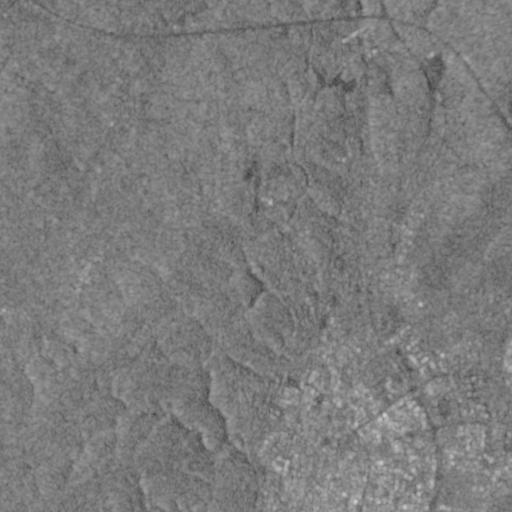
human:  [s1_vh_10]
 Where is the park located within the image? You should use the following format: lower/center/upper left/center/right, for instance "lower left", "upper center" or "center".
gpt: The park is located in the lower right of the image.
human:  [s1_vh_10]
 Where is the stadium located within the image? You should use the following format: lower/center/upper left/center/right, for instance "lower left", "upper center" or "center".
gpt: The stadium is located in the lower right of the image.
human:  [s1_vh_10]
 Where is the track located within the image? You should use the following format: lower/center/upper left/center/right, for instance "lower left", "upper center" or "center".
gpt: The track is located in the lower right of the image.
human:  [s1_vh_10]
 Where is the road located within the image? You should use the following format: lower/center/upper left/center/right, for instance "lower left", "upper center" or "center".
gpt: There is no road in the image.

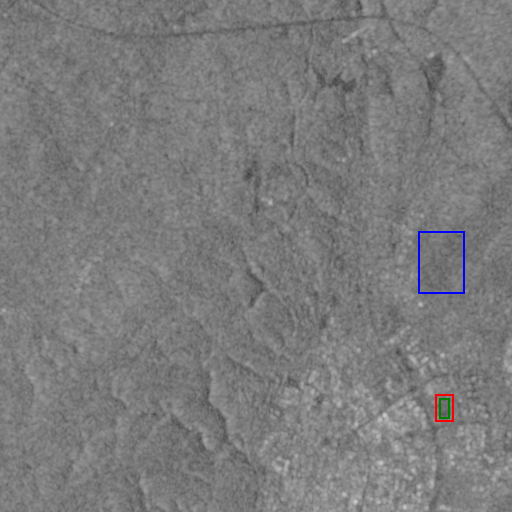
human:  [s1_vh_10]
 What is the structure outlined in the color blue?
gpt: The structure outlined in blue is a park.
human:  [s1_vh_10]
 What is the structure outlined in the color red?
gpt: The structure outlined in red is a stadium.
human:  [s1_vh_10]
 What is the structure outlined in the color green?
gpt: The structure outlined in green is a track.
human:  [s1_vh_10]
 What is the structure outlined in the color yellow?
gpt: There is no yellow outline.